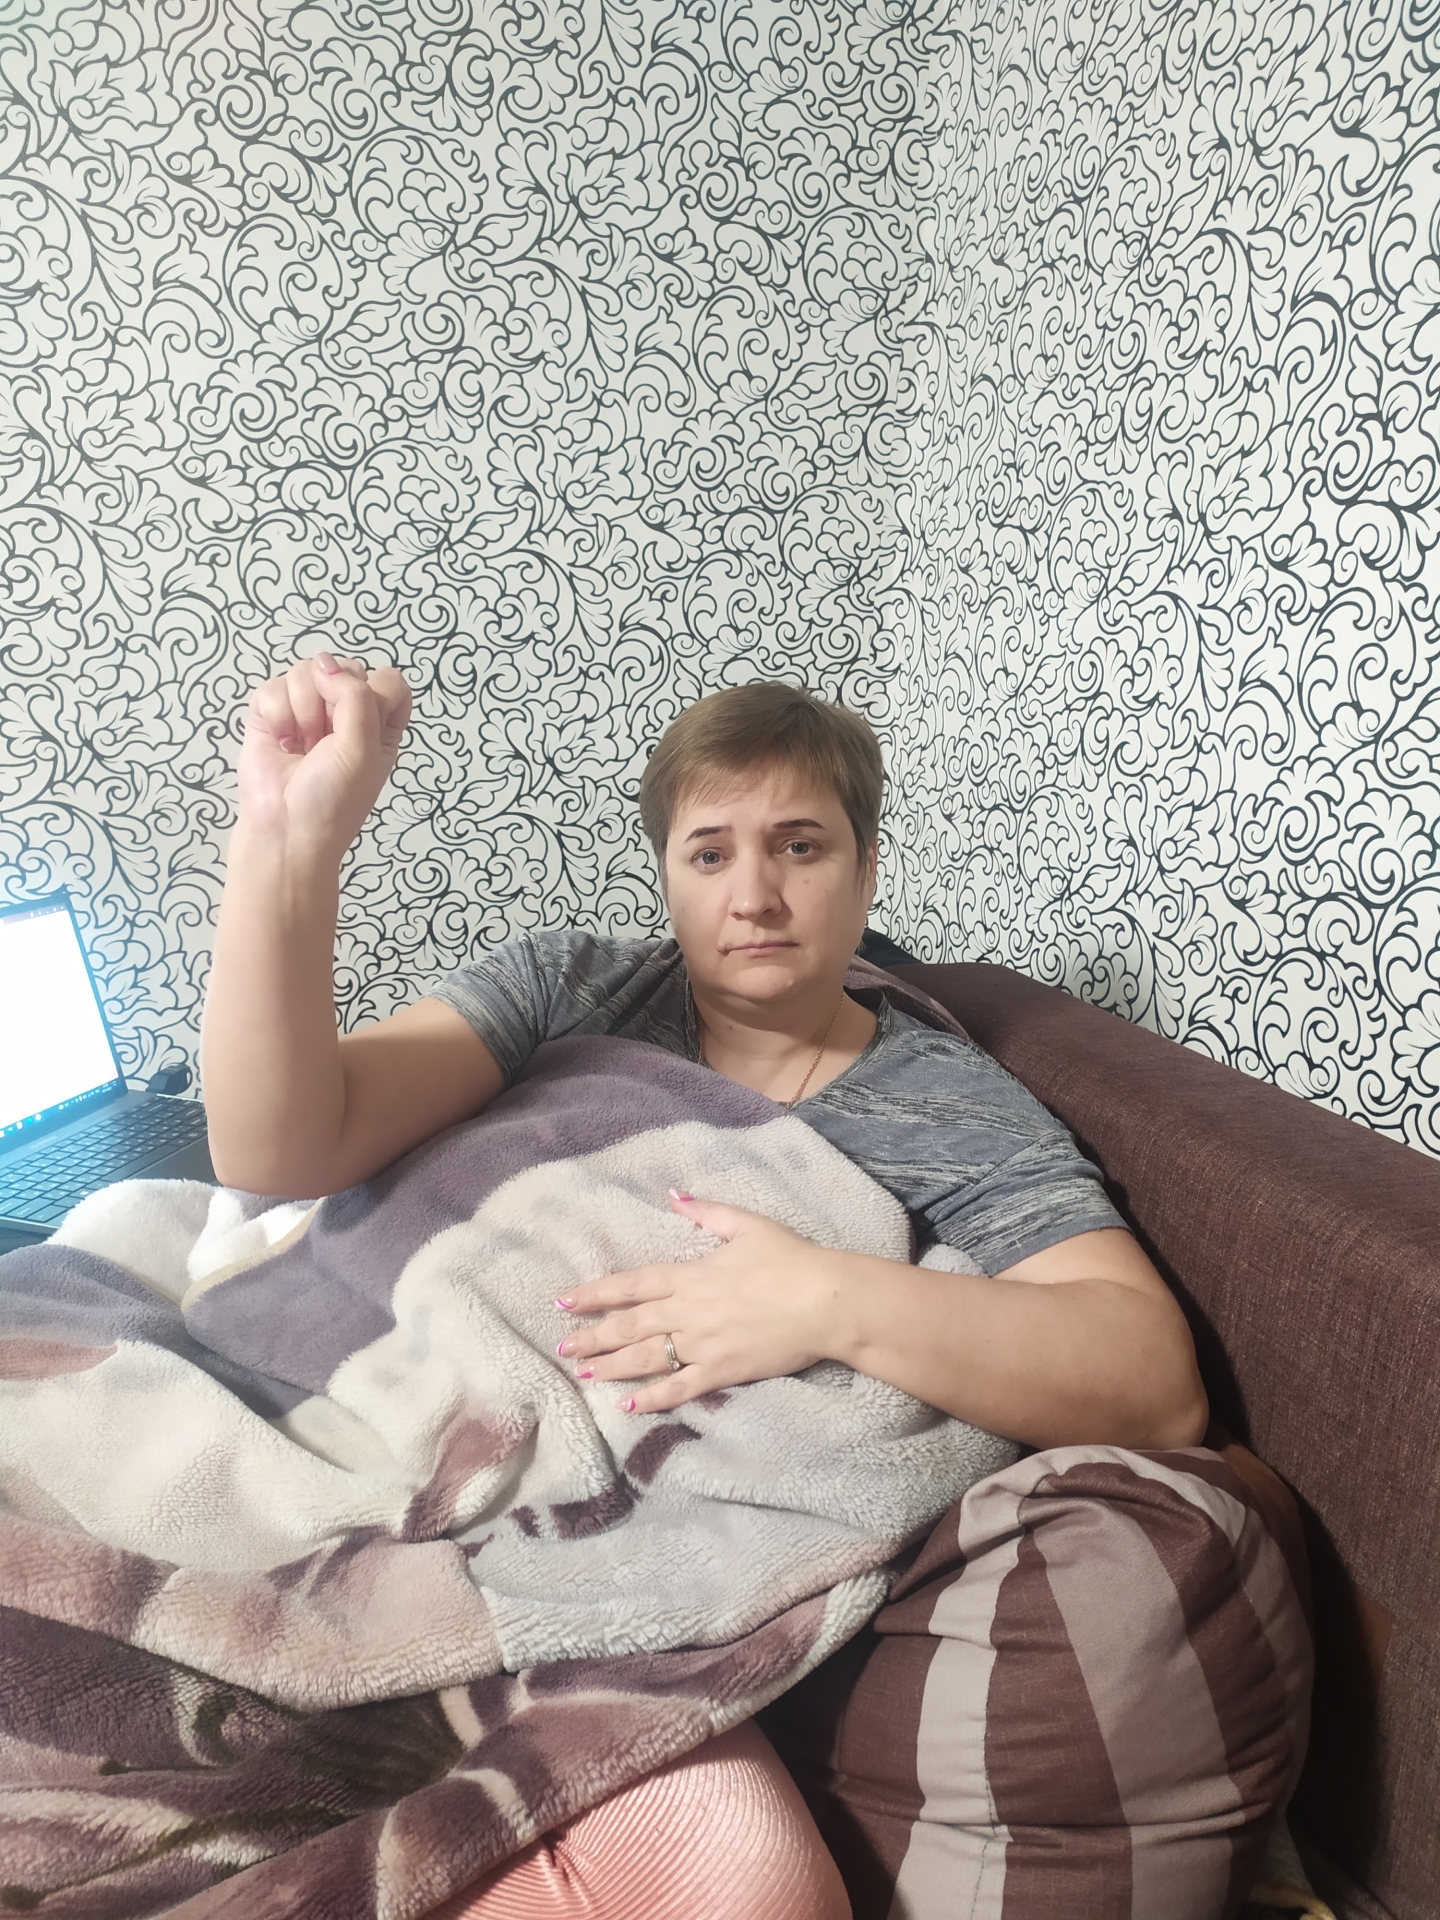
Label: clear